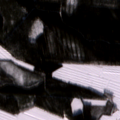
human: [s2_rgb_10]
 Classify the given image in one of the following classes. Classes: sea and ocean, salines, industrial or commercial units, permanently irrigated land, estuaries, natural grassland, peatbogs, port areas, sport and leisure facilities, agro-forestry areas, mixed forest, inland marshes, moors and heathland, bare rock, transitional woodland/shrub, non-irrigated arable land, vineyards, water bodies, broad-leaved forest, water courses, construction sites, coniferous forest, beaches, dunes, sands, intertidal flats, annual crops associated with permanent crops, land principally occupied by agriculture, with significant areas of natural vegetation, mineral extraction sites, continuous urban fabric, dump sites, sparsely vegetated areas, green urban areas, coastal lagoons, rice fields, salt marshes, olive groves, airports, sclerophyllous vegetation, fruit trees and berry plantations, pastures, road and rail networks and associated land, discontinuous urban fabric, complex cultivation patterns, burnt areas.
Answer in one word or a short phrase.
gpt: non-irrigated arable land, coniferous forest, mixed forest